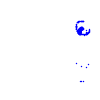
Particle: kaon